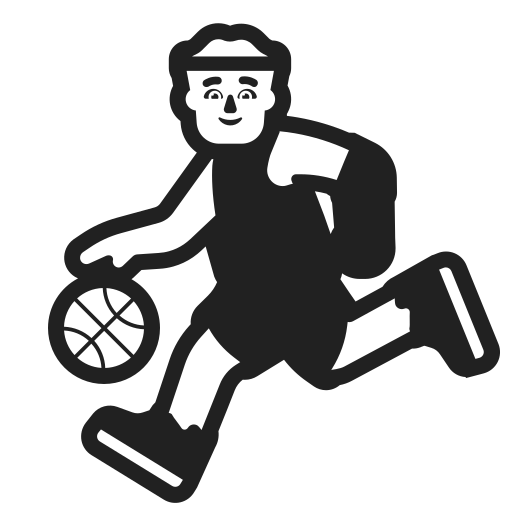
man bouncing ball high contrast default